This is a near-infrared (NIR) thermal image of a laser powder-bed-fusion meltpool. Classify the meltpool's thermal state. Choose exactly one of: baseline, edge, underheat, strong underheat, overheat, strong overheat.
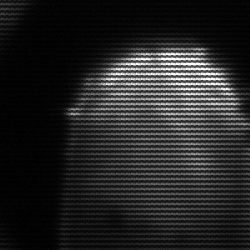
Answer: edge